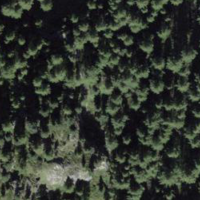
EUNIS habitat code: 44
Species observed at this site:
Saxifraga paniculata
Gymnadenia conopsea